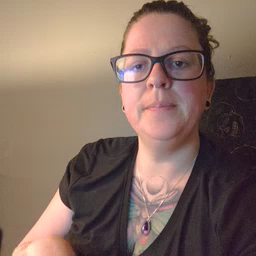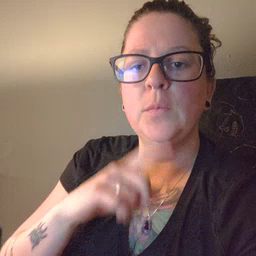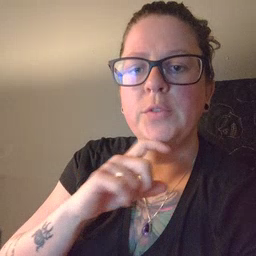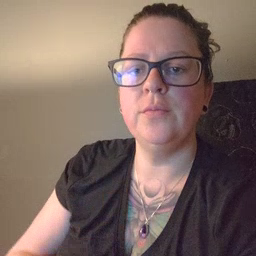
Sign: garbage